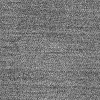
Atmospheric dust classification: dusty